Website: lowes
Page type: delivery-shipping
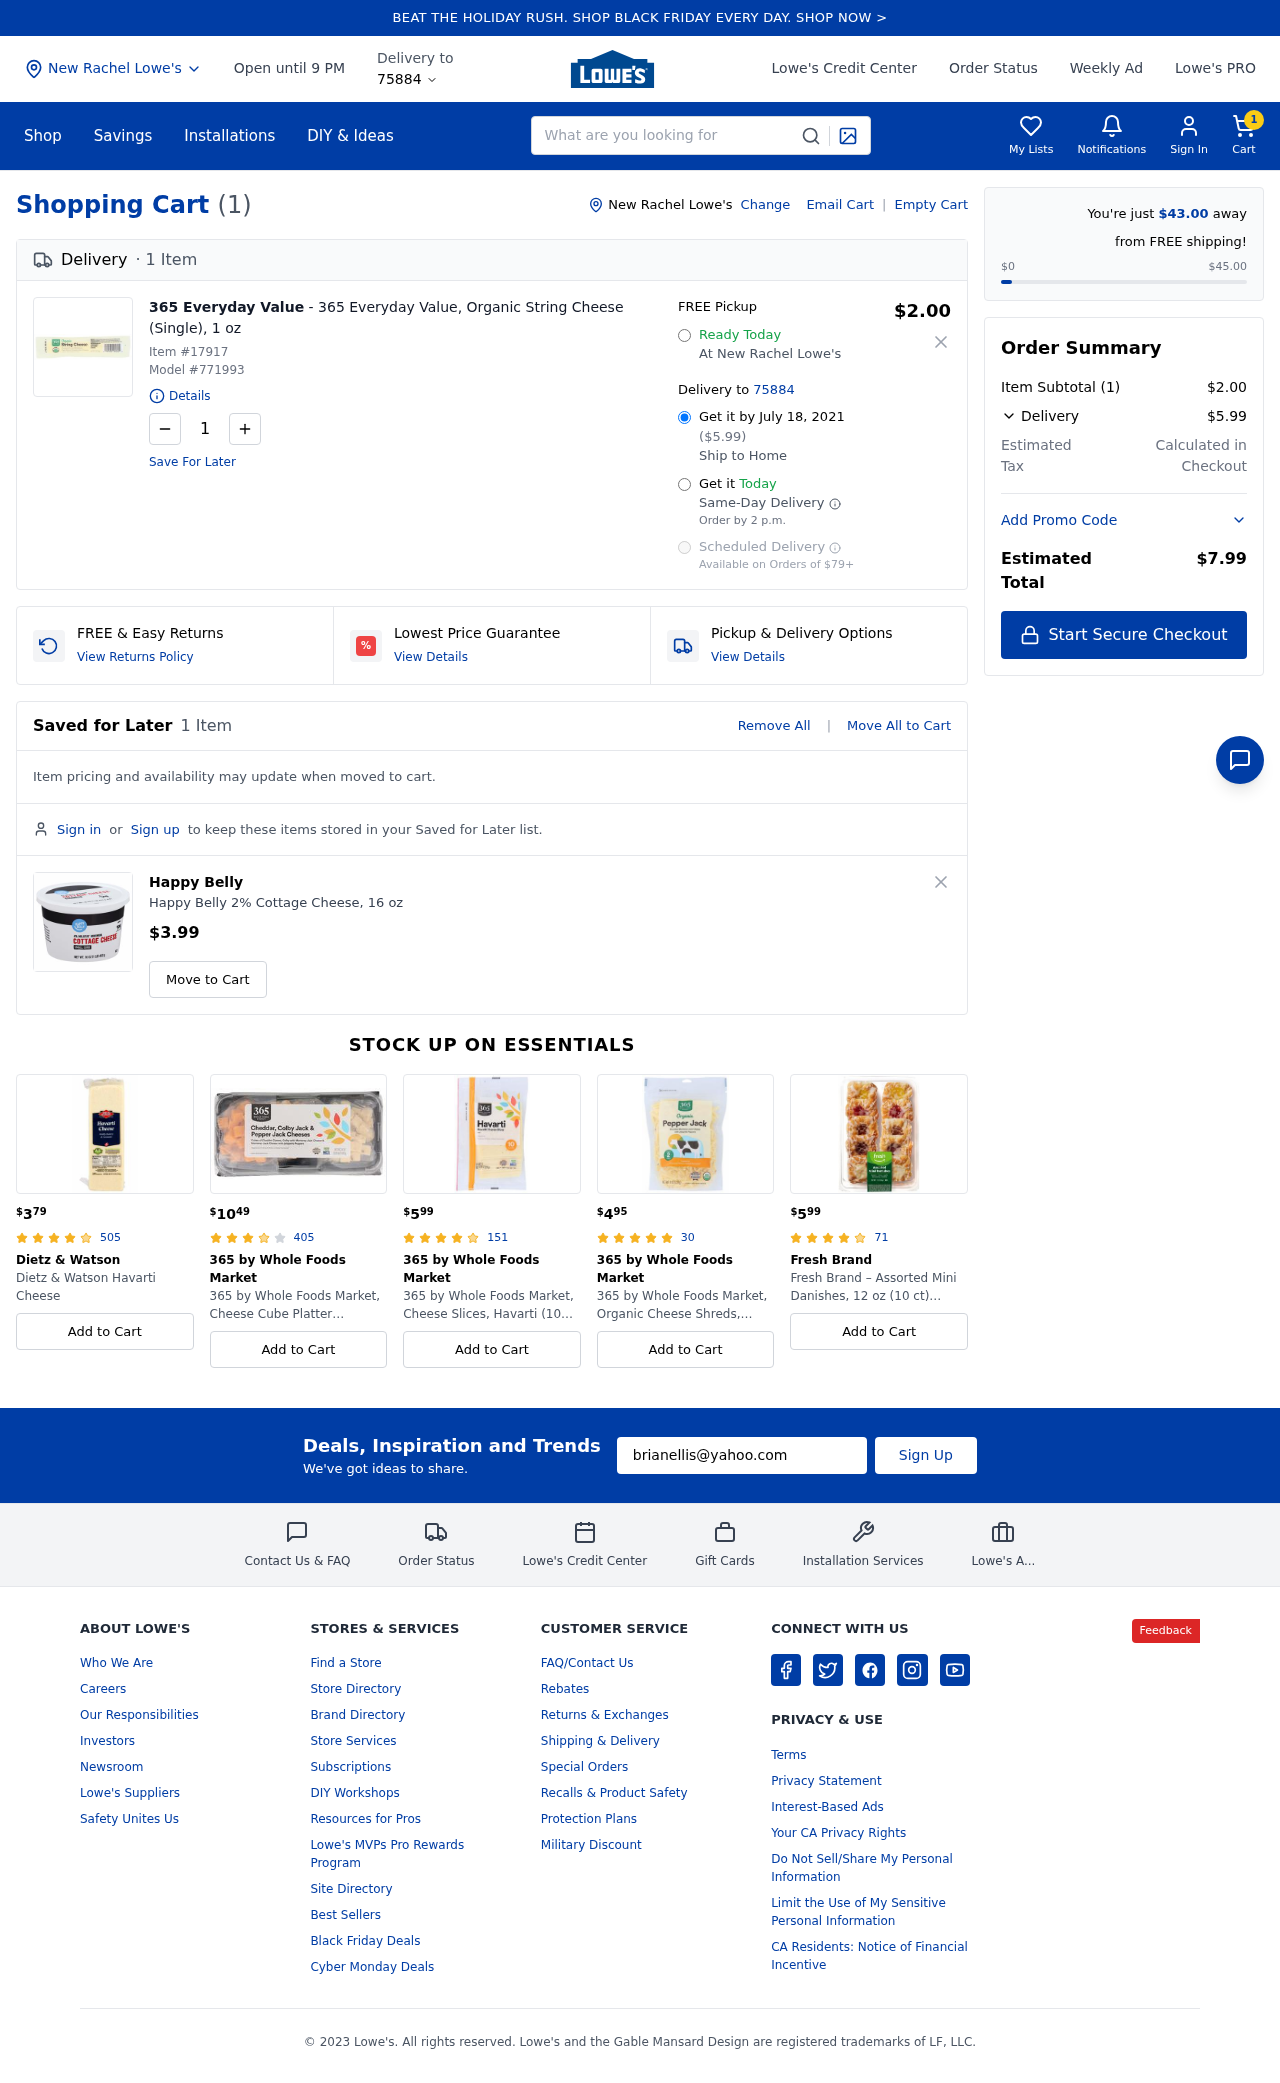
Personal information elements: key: PII_CITY
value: New Rachel
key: PII_EMAIL
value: brianellis@yahoo.com
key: PII_POSTCODE
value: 75884
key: PII_CITY2
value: New Rachel
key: PII_CITY3
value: New Rachel
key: PII_POSTCODE_FULL
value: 75884
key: PII_POSTCODE_NUMERIC
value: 75884
Product elements: key: PRODUCT1_BRAND
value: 365 Everyday Value
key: PRODUCT1_NAME
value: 365 Everyday Value, Organic String Cheese (Single), 1 oz
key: PRODUCT1_PRICE
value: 2
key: PRODUCT1_QUANTITY
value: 1
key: PRODUCT2_BRAND
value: Happy Belly
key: PRODUCT2_NAME
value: Happy Belly 2% Cottage Cheese, 16 oz
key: PRODUCT2_PRICE
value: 3.99
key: PRODUCT1_ITEM_NUMBER
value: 17917
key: PRODUCT1_MODEL_NUMBER
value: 771993
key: PRODUCT3_PRICE
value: $379
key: PRODUCT3_NUM_RATINGS
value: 505
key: PRODUCT3_BRAND
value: Dietz & Watson
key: PRODUCT3_NAME
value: Dietz & Watson Havarti Cheese
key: PRODUCT4_PRICE
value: $1049
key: PRODUCT4_NUM_RATINGS
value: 405
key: PRODUCT4_BRAND
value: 365 by Whole Foods Market
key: PRODUCT4_NAME
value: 365 by Whole Foods Market, Cheese Cube Platter (Cheddar, Colby Jack &Monterey Jack Cheese with Jalap
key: PRODUCT5_PRICE
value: $599
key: PRODUCT5_NUM_RATINGS
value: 151
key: PRODUCT5_BRAND
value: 365 by Whole Foods Market
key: PRODUCT5_NAME
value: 365 by Whole Foods Market, Cheese Slices, Havarti (10 Slices), 8 Ounce
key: PRODUCT6_PRICE
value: $495
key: PRODUCT6_NUM_RATINGS
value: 30
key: PRODUCT6_BRAND
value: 365 by Whole Foods Market
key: PRODUCT6_NAME
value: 365 by Whole Foods Market, Organic Cheese Shreds, Pepper Jack, 8 Ounce
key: PRODUCT7_PRICE
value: $599
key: PRODUCT7_NUM_RATINGS
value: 71
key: PRODUCT7_BRAND
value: Fresh Brand
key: PRODUCT7_NAME
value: Fresh Brand – Assorted Mini Danishes, 12 oz (10 ct) FROZEN
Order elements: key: ORDER_NUM_ITEMS
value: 1
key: ORDER_DELIVERY_DATE
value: July 18, 2021
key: ORDER_SHIPPING_COST
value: $5.99
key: AWAY_FROM_FREE_SHIPPING
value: $43.00
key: ORDER_SUBTOTAL
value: $2.00
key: ORDER_TOTAL
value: $7.99
Search elements: key: HEADER_SEARCH
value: What are you looking for